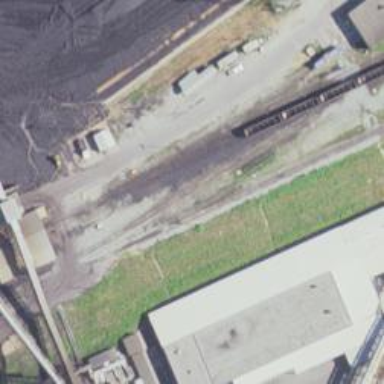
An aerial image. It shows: Rail spur service.